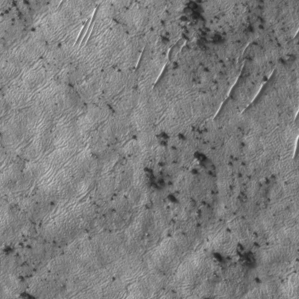
Label: frost